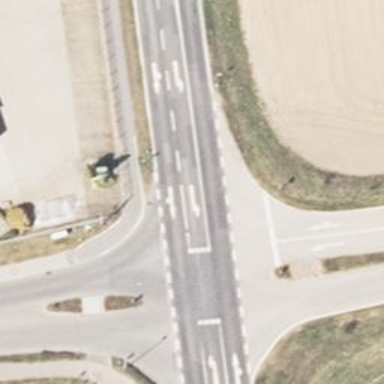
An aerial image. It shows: Secondary road with asphalt surface.